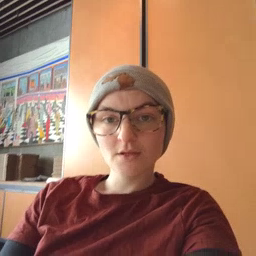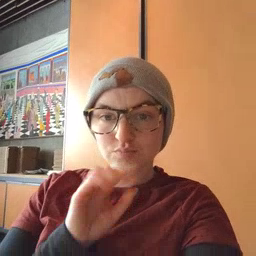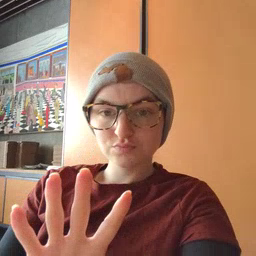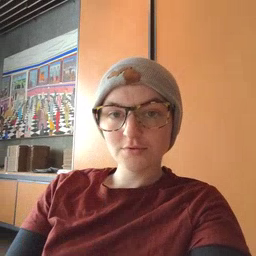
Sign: blow